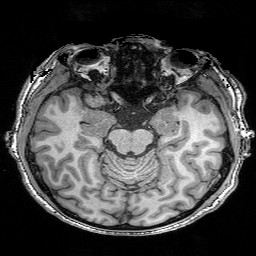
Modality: T1w
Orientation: coronal
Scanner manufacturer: siemens
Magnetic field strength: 3 T
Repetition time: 0.02 s
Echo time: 0.005 s